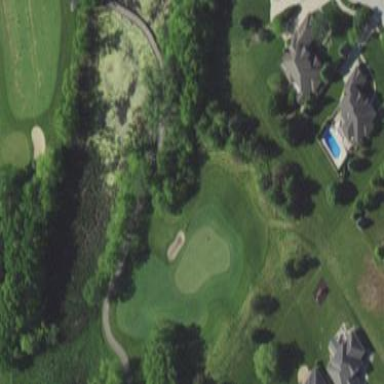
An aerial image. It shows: Grassy area designated as golf fairway.